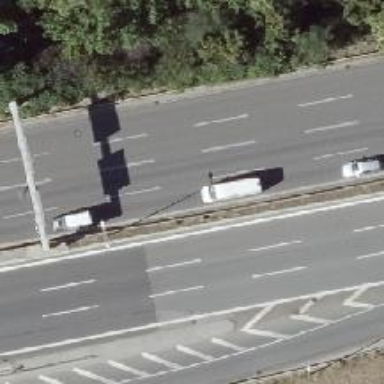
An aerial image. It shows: Asphalt motorway.